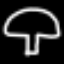
Label: mushroom